Field crop: maize
Growth stage: 2
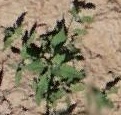
Species: atriplex